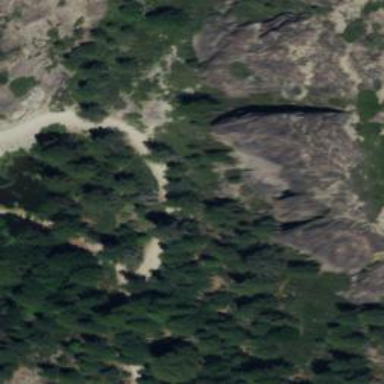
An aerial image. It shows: Crag suitable for climbing located by cliff.